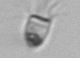
Label: Balanion